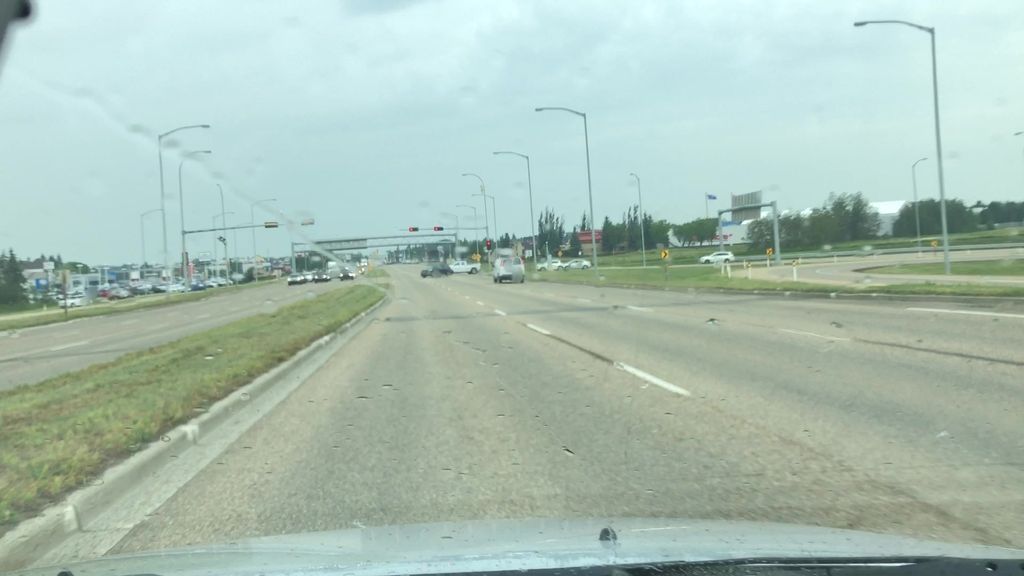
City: edmonton